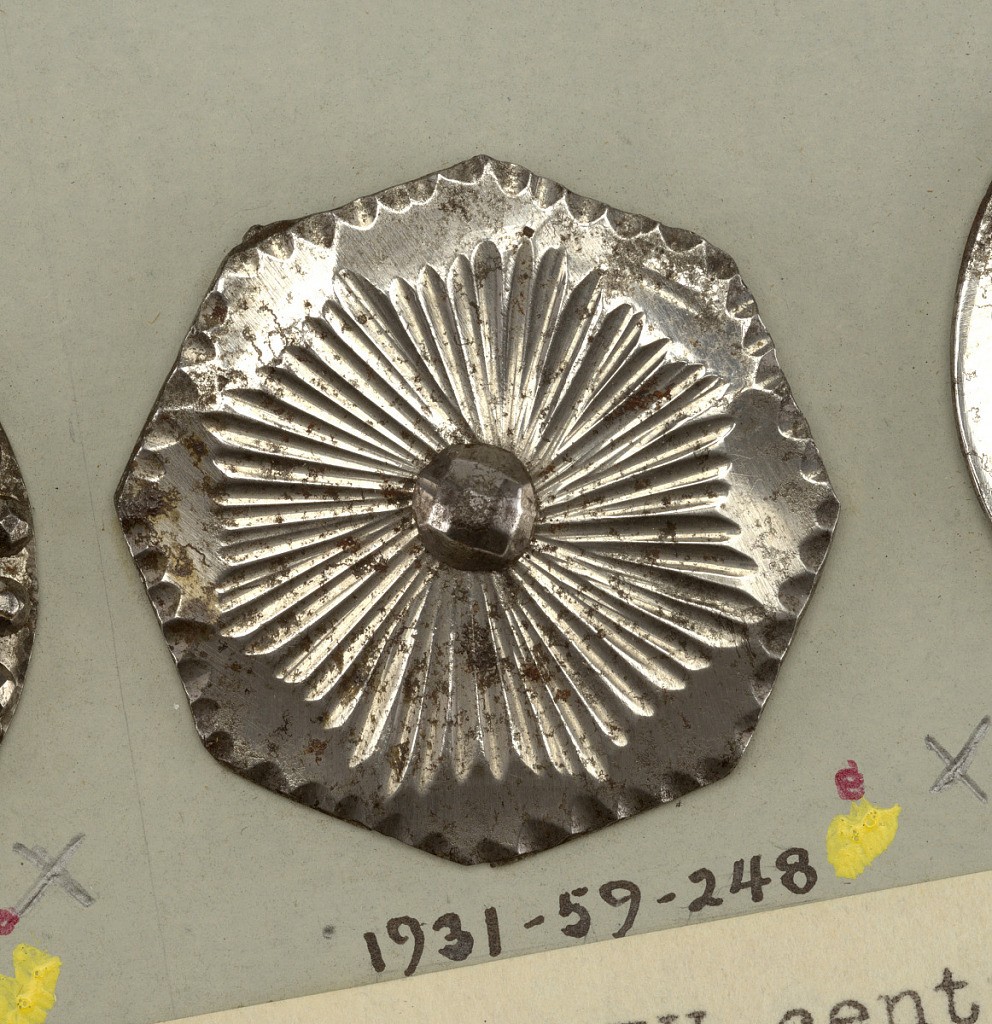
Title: Button
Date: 19th century
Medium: Steel
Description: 1931-59-248: Octagonal button ornamented with gouges at edge an...